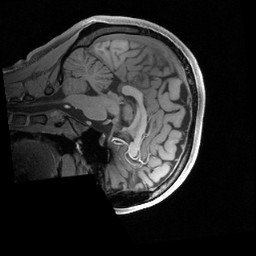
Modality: T1w
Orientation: sagittal
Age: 20
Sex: female
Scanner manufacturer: siemens
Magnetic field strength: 3 T
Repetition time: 2.4 s
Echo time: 0.00224 s